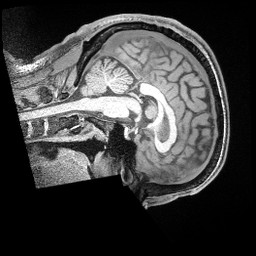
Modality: T1w
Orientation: sagittal
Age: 36
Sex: male
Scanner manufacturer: siemens
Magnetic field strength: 3 T
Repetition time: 2 s
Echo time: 0.00211 s